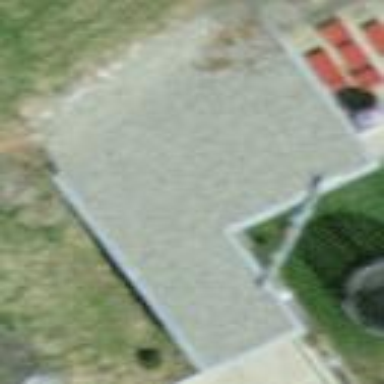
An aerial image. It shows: Garage building.